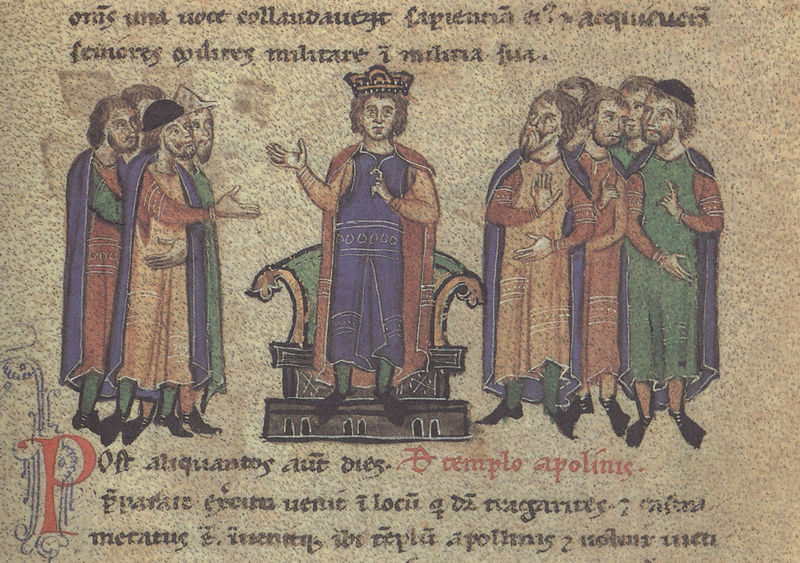
Titel: Alexanderroman
Institution: Leipzig, Stadtbibliothek
Schlagwörter: blau, gruppe, hand, umhang, gelb, grün, menschen, braun, geste, hut, hüte, männer, orange, schwarz, rot, mütze, bibel, hände, gewand, gold, mantel, krone, schrift, papier, sitz, könig, thron, detail, podest, seite, gestik, buchdruck, pergament, christus, krönung, mönch, umhänge, miniatur, latein, wörter, buchmalerei, mänch, p, alexanderroman, bärtre